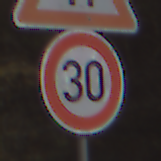
Verkehrszeichen: Geschwindigkeit30
Zusatzzeichen oben: EinseitigVerengteFahrbahnRechts
Umgebung: Outdoor, RoadRail
Tageszeit: MorningAfternoon
Wetter: PartlyCloudy
Licht: Natural
Jahreszeit: NotSpecified
Kontrast: HighContrast